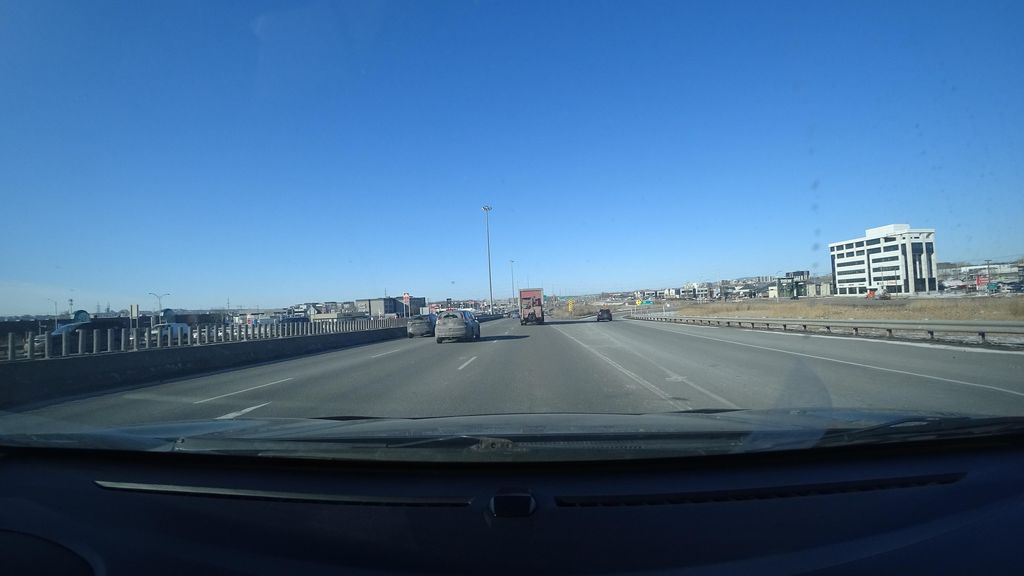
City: quebec_city